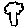
Label: tree